The image is the raw acceleration waveform (amplitude versus time) of a rotating-machine vibration signal. Determine the machine's mechanical condition. Answer with exactly one of: normal, misalignment, unbalance, looseness.
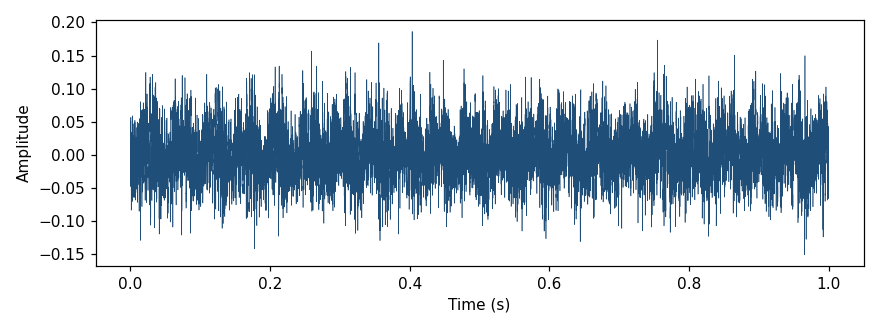
Answer: unbalance